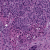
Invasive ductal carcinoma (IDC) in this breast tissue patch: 1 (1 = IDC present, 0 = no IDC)